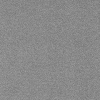
Atmospheric dust classification: dusty